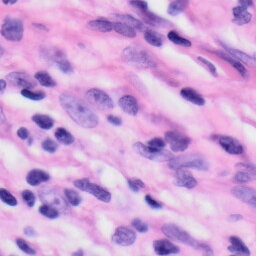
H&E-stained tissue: Skin